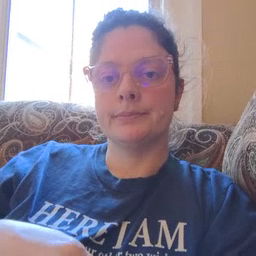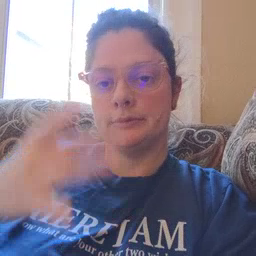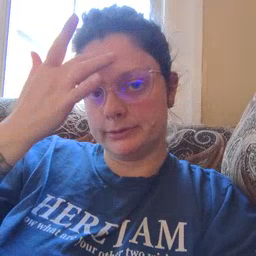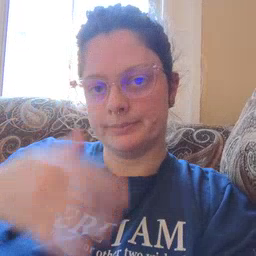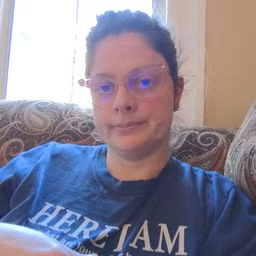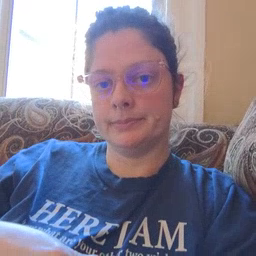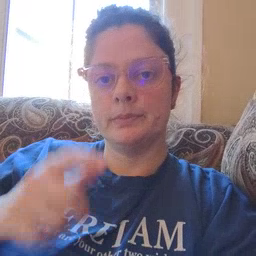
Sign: sick